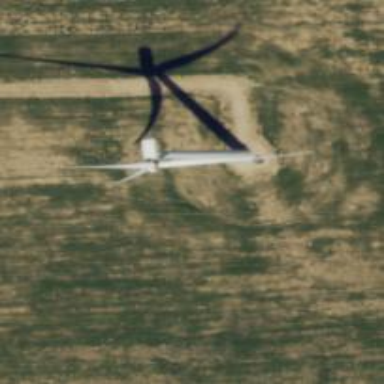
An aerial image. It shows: Wind generator powered by horizontal-axis wind turbine.